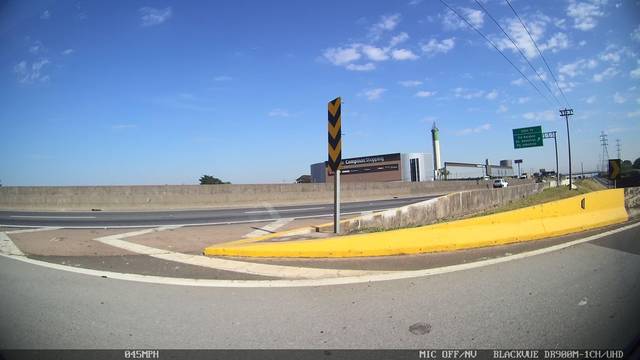
Region: Brazil
Coordinates: -22.933, -47.073